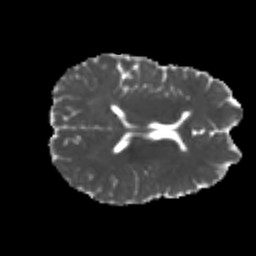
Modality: MD
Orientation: axial
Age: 20
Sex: female
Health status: healthy
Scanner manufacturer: philips
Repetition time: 7.383 s
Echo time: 0.08599 s